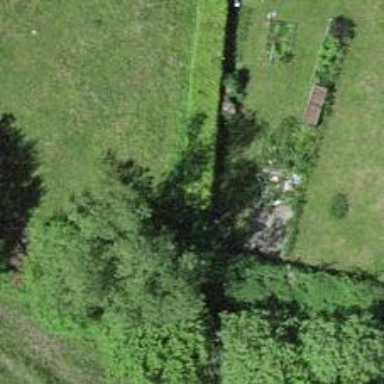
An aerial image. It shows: Hedge acting as barrier.